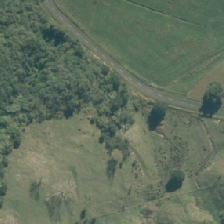
Land cover: deciduous_hardwood